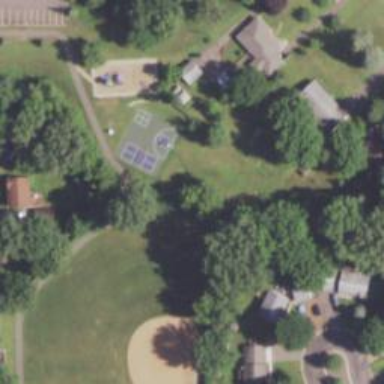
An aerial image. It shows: Basketball court on leisure land pitch.